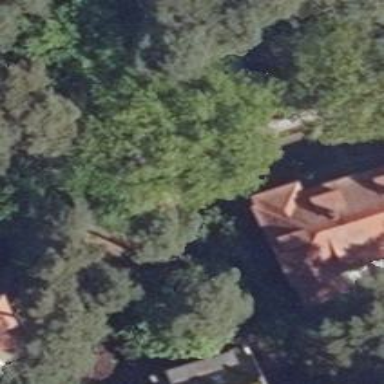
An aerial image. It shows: Single tag "natural: tree."